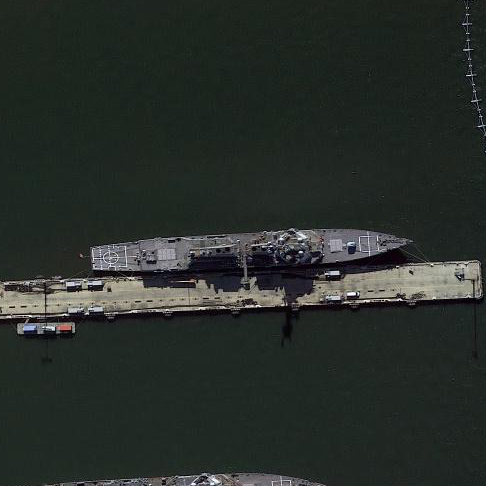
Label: destroyer